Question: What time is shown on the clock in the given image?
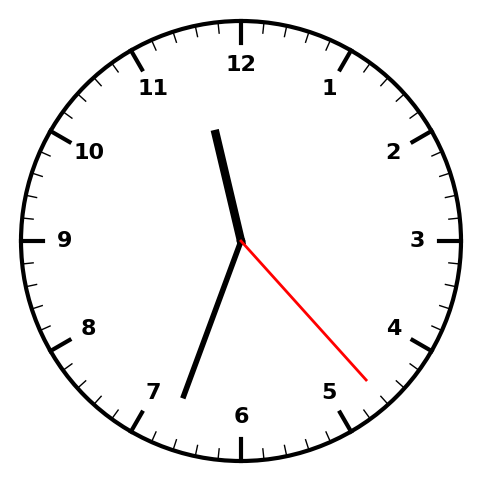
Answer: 11:33:23